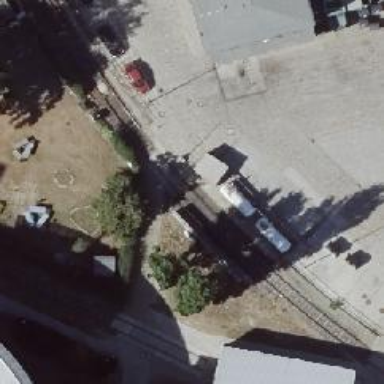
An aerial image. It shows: Railway crossing.